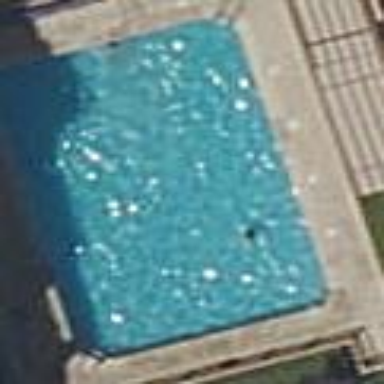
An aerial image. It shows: Swimming pool located in leisure land.